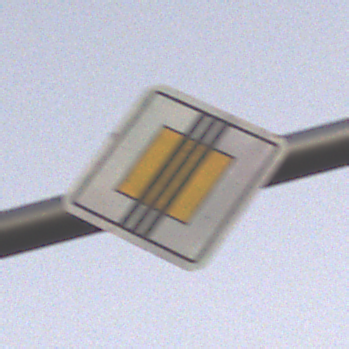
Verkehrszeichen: EndeVorfahrtsstrasse
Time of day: SunriseSunset
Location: Outdoor (Nature)
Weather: Clear
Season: NotSpecified
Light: Natural